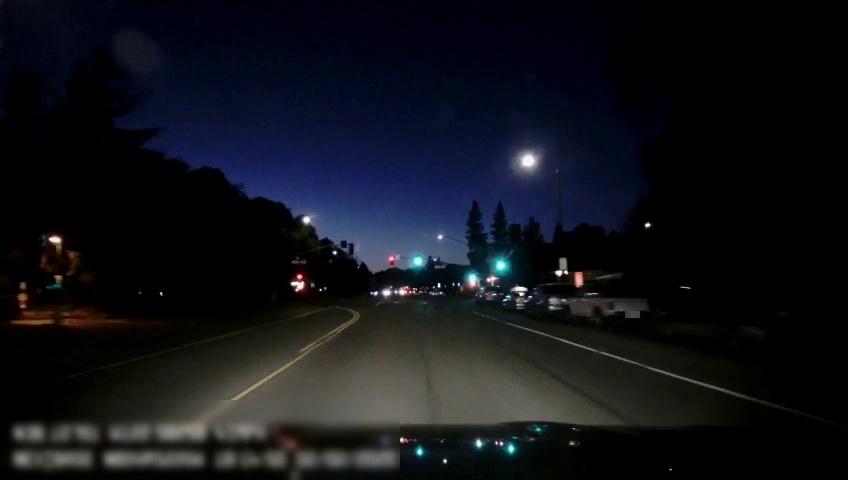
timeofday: Night
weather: Other
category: Drivable Space
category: Vehicles | SUV
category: Vehicles | Car
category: Vehicles | SUV
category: Vehicles | Truck
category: Vehicles | SUV
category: Lanes | Opposite Lane
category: Lanes | Current Lane
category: Lanes | Current Lane
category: Lanes | Alternate Lane
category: Lanes | Alternate Lane
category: Lanes | Current Lane
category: Traffic | Lights
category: Traffic | Lights
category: Traffic | Lights
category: Traffic | Lights
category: Traffic | Lights